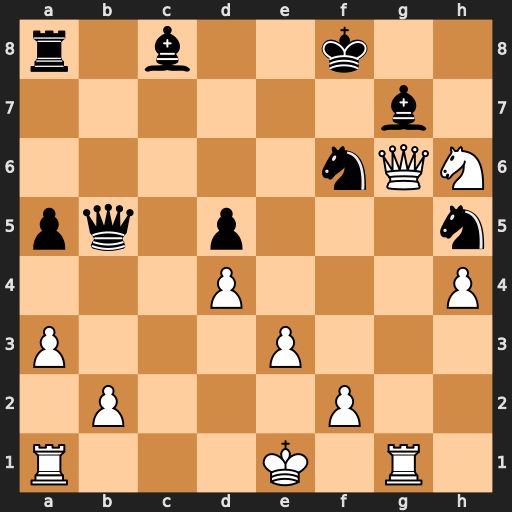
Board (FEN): r1b2k2/6b1/5nQN/pq1p3n/3P3P/P3P3/1P3P2/R3K1R1
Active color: w
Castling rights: Q
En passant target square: -
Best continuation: Qf7#